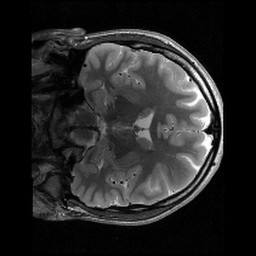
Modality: T2w
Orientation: coronal
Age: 22
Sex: male
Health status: healthy
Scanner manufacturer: siemens
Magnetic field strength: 3 T
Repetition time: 6 s
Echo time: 0.064 s